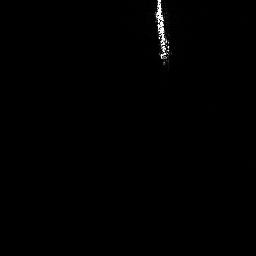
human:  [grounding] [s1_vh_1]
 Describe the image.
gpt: In the satellite image, there is  <ref>1 medium ship </ref> <box>[[58, 0, 66, 25, 0]]</box> located at top.